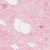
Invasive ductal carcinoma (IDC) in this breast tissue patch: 0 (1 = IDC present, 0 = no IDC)